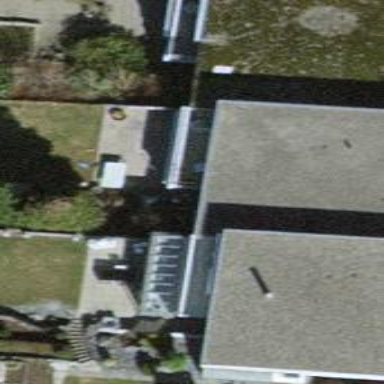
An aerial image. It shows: Flat roof terrace building.